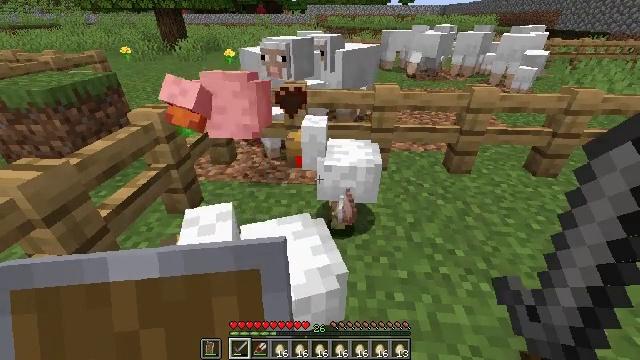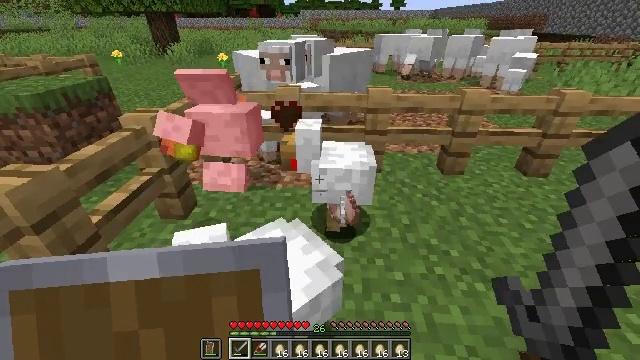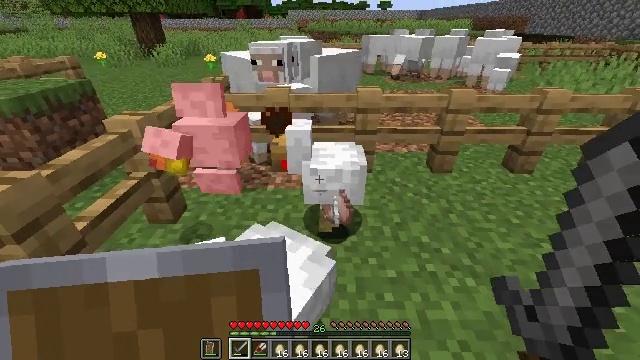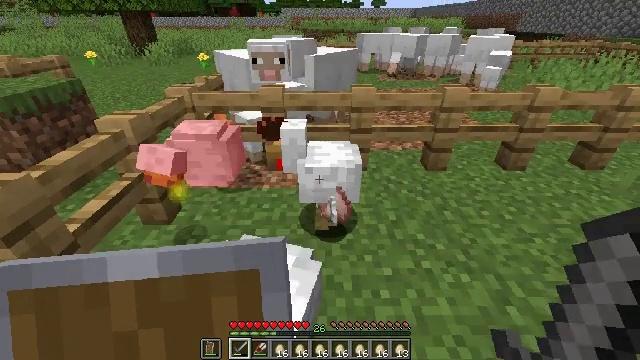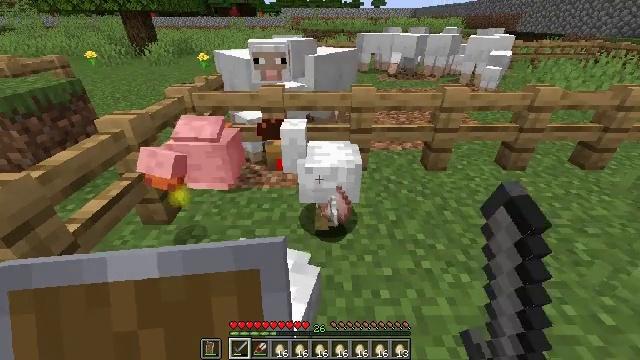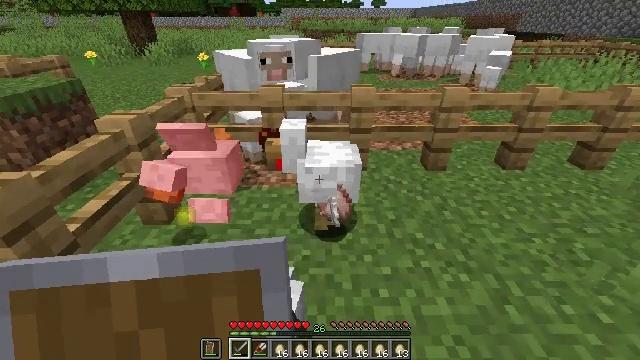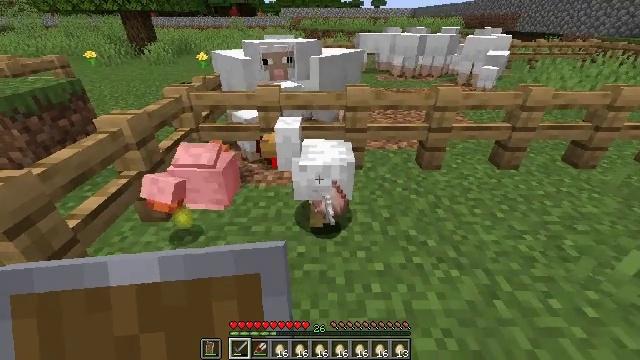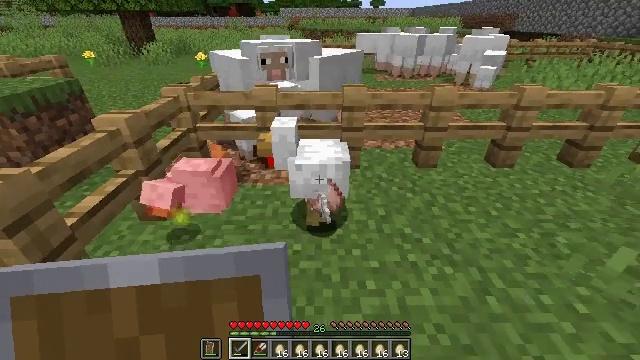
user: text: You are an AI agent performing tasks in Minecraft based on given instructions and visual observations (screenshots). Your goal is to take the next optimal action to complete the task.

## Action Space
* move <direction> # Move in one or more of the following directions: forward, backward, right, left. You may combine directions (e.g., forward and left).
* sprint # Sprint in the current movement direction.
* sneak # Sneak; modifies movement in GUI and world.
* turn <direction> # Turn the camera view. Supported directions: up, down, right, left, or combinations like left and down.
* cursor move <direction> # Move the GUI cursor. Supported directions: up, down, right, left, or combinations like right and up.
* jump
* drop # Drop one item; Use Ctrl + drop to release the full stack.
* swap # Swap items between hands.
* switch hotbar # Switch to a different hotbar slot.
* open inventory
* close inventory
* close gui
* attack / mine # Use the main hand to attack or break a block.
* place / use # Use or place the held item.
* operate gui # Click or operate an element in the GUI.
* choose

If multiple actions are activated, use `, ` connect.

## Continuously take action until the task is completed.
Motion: motion action
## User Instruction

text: Combat the chicken.
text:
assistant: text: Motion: turn right
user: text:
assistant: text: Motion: turn right
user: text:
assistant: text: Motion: turn right, attack / mine
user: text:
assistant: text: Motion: attack / mine
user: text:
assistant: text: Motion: attack / mine
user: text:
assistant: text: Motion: no_op
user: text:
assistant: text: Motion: no_op
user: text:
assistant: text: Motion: no_op